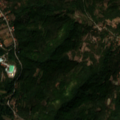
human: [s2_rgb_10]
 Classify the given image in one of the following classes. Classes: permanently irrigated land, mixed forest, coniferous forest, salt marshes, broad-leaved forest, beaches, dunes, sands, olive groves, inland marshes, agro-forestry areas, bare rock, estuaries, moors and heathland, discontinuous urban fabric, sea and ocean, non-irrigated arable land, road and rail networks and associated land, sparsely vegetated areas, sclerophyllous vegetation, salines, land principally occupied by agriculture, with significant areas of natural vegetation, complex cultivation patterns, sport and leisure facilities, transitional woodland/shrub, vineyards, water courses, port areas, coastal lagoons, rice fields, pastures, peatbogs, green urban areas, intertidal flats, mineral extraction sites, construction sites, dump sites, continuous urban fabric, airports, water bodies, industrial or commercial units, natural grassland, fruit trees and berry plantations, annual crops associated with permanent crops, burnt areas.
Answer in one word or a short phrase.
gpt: discontinuous urban fabric, land principally occupied by agriculture, with significant areas of natural vegetation, broad-leaved forest